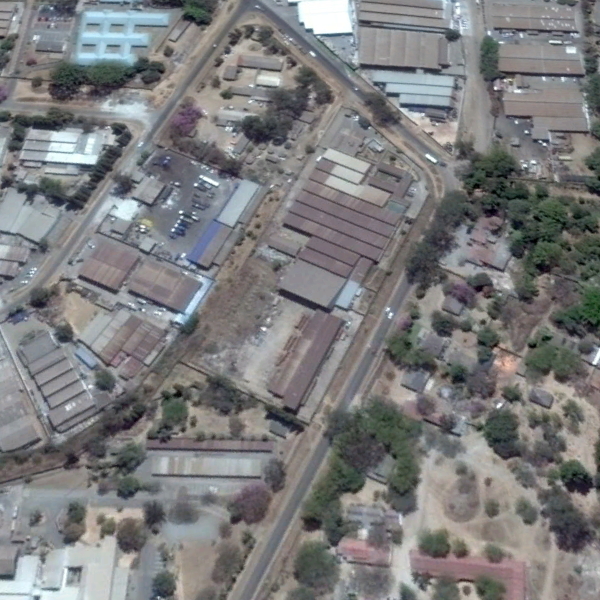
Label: Industrial